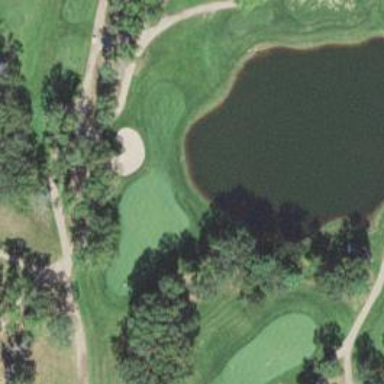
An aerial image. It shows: Water hazard on golf course. The hazard is natural water feature.